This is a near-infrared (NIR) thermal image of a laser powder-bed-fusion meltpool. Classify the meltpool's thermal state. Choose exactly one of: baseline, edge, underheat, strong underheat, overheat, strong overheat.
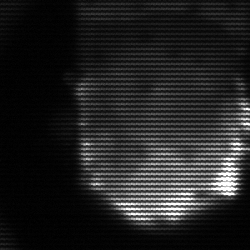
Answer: baseline